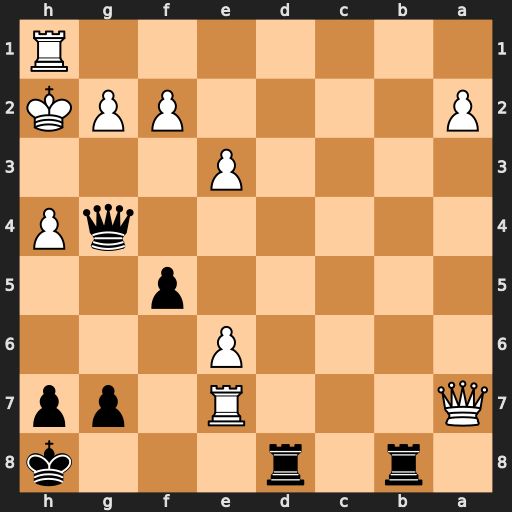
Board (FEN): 1r1r3k/Q3R1pp/4P3/5p2/6qP/4P3/P4PPK/7R
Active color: b
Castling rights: -
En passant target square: -
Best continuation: Qxh4+ Kg1 Rb1#